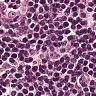
Metastatic tissue present: no